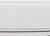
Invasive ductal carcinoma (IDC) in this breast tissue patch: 0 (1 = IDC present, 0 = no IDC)